Question: Whenever an exception is thrown and not catched a dialog pops up. I want Visual Studio Express 2012 just to break and stop grabbing all my input with this modal dialog window. Example of the dialog:
VS does not show this annoying pop-up window but something called exception assistant. How an I can get the same type of break on exceptions in 2012 as in 2010? Even if that's not possible I really want the pop-up to be while keeping the break.
1. Search for a solution on both Google and here on StackOverflow (some of the keywords I used: visual studio 2012, pop-up, window, dialog, exception assistant, exception, break)
2. Run repair on VS 2012
3. Uninstall and delete settings (folder: C:\Users\<username>\Documents\Visual Studio 2012) followed by an install
4. Tools -> Import and Export Settings -> "Reset all settings"
5. Enable the "Break when exception type is thrown"
6. Change settings in the: "Tools -> Options -> Debugging -> General"
Edit:
I'm using the Express edition, <URL>! :(
Edit2:
Found a (very ugly) workaround using AutoHotkey:
'''
#SingleInstance force
#Persistent
loop
{
WinWaitActive, Microsoft Visual Studio Express 2012 for Windows Desktop
WinClose, Microsoft Visual Studio Express 2012 for Windows Desktop
}
return
'''
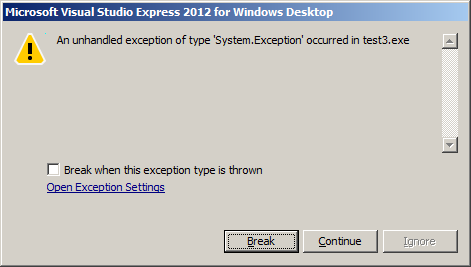
Answer: Based off of answers on the following forum, VS 2012 Express no longer has the exception assistant option:
<URL>
Hopefully we'll see it back in future versions of VS Express. VS 2010 Express is still available to my knowledge, and 2012 can read 2010 projects without destroying compatibility. So if it's a big deal to you, you can go back to 2010 to trace the bugs. Not a particularly exciting solution, but I'm still impressed that Microsoft has given out as many features as they have in the Express editions.